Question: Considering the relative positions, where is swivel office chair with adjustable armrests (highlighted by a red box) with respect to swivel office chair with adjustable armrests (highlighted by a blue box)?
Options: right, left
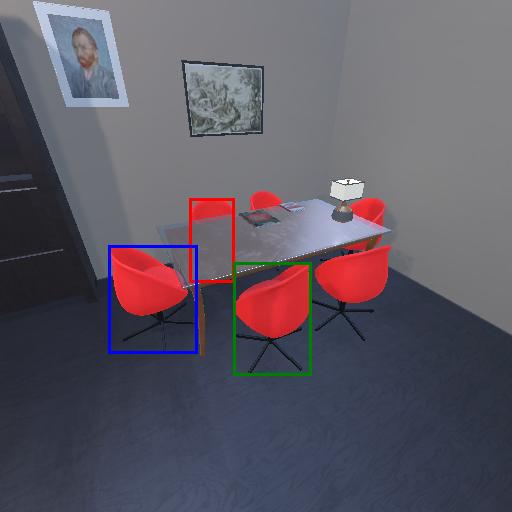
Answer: right